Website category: book
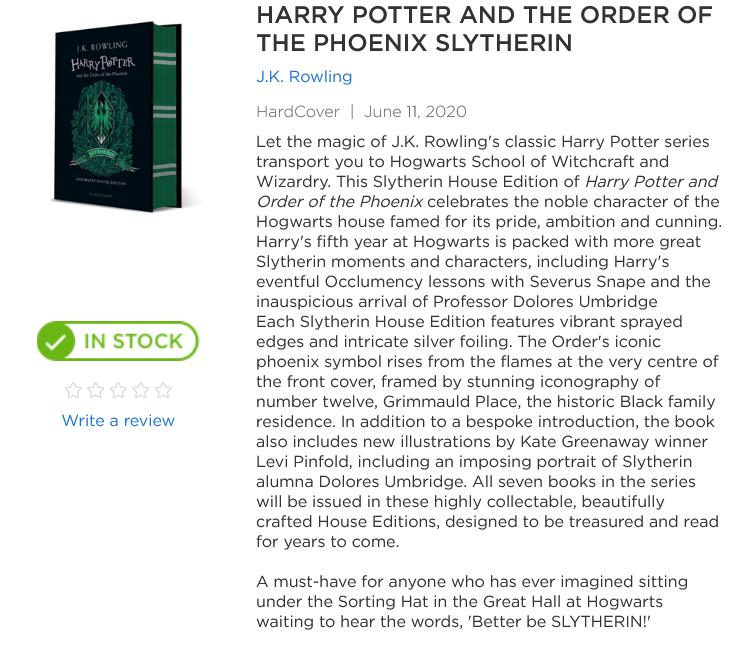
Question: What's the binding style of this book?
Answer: HardCover

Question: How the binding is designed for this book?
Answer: HardCover

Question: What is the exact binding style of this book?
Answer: HardCover

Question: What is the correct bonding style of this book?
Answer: HardCover

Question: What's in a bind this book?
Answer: HardCover

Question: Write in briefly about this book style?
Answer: HardCover

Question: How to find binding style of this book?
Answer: HardCover

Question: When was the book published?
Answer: June 11, 2020

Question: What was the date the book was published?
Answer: June 11, 2020

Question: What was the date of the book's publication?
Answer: June 11, 2020

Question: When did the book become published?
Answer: June 11, 2020

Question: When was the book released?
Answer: June 11, 2020

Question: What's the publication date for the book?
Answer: June 11, 2020